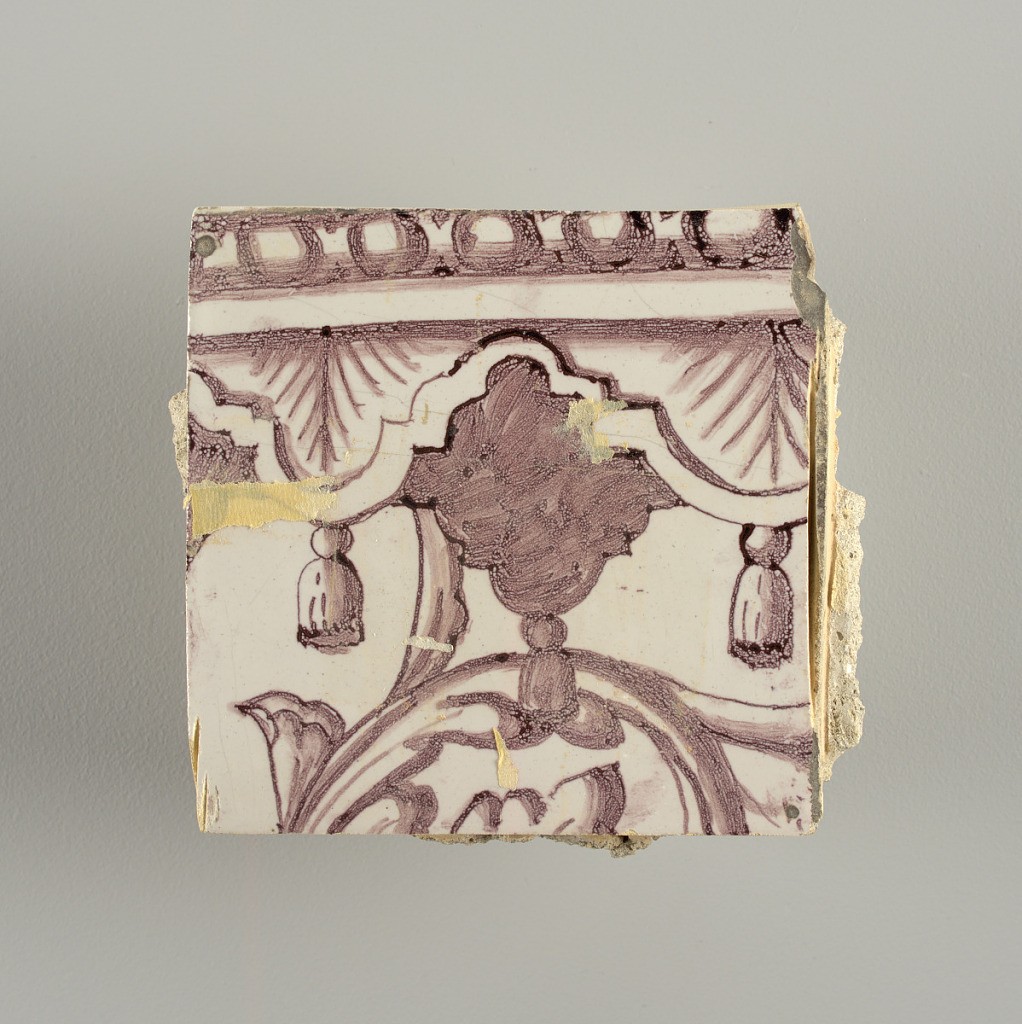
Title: Wall facing
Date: ca. 1725
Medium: Tin-glazed earthenware, underglaze
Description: Horizontal rectangle.  Thirty-seven tiles wide and twenty-one high with opening for door or window nineteen and one-half tiles high and twelve wide.  To left and right of opening, centered canopy above. Left, woman representing Hope, right, a sculputure urn.  Centered above opening, a mascaron.  Arabesque design of foliage.